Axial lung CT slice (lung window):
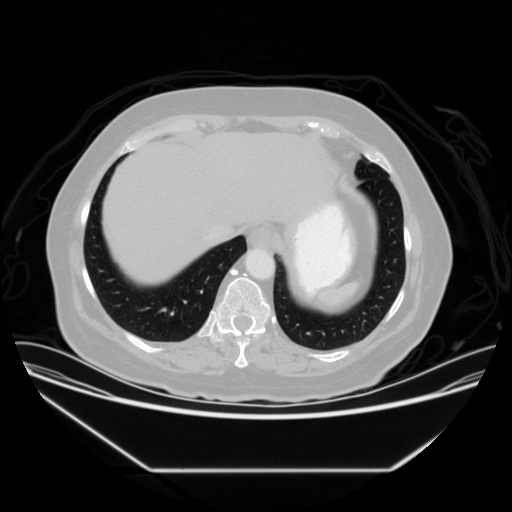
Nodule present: no